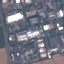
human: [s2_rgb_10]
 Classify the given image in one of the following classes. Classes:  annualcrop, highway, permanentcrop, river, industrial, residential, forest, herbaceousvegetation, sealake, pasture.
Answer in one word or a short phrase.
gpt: Industrial